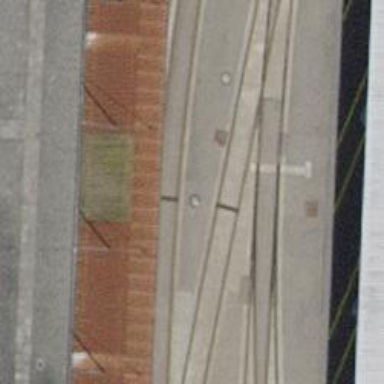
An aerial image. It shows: Single railway spur track.